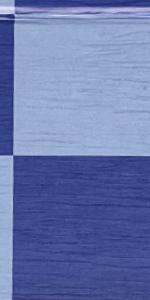
Label: Empty